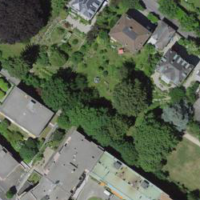
EUNIS habitat code: 55
Species observed at this site:
Allium ursinum